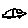
Label: car